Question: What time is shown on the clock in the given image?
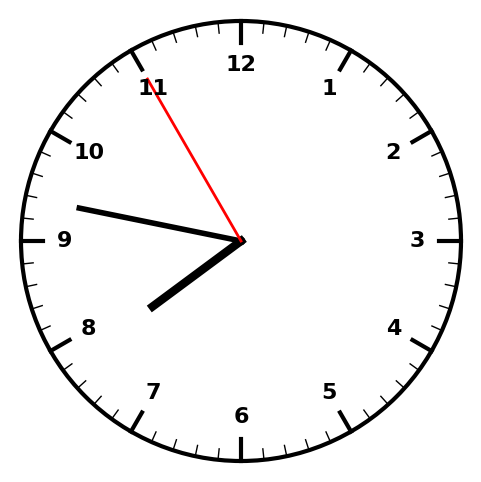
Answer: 07:46:55